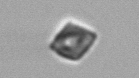
Label: Bacillariophyceae_morphotype1